Field crop: maize
Growth stage: 2
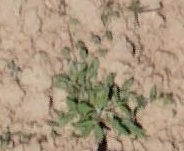
Species: convolvulus